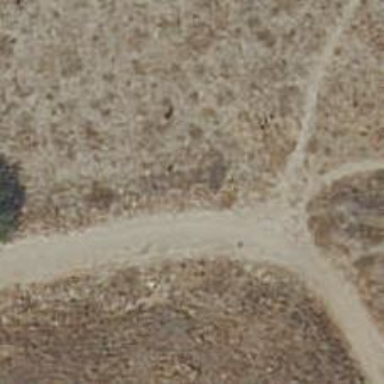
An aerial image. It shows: Path on the ground.